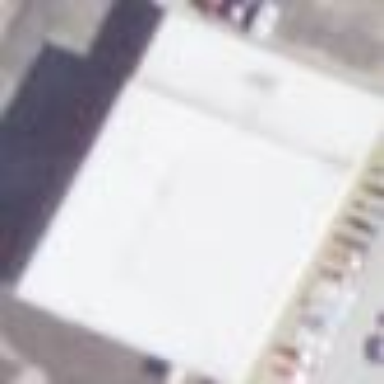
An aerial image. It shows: Commercial building housing trade shop.